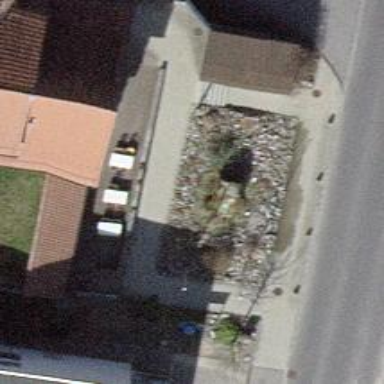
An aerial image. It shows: Public building.